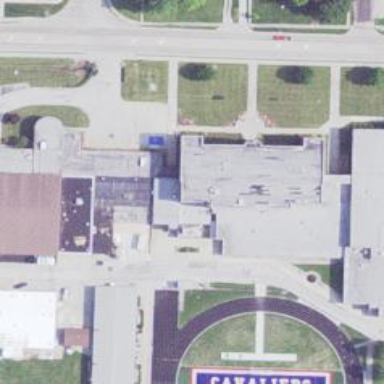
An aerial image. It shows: School building.